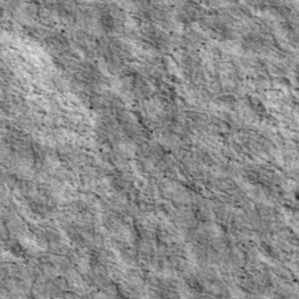
Label: non_frost